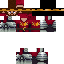
A male knight skin with dark skin, wearing brown helmet dressed in a red armor chest and red robe bottom, featuring a closed mouth.